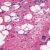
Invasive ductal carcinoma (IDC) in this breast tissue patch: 0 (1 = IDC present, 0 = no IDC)